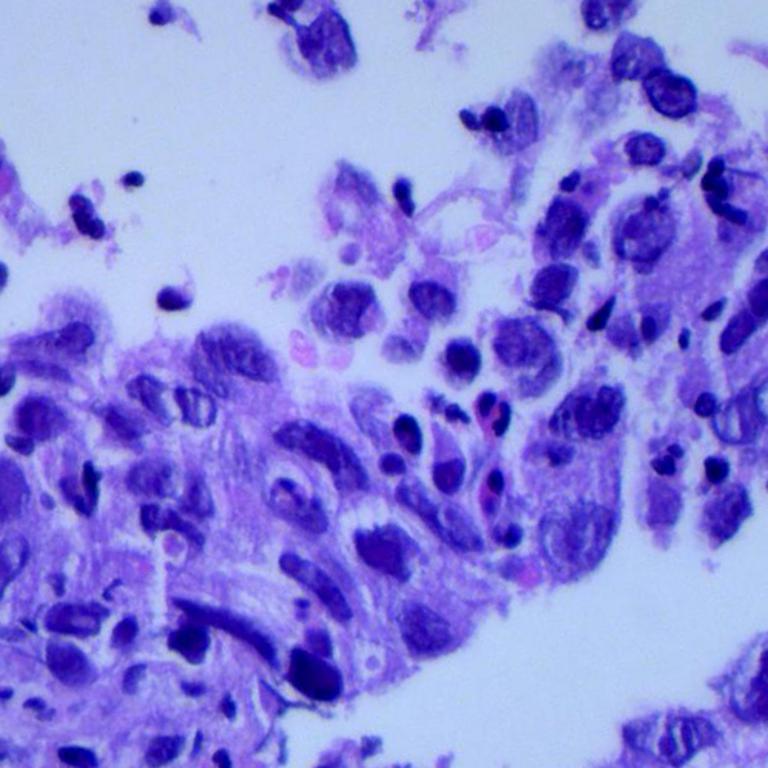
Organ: lung
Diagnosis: adenocarcinomas